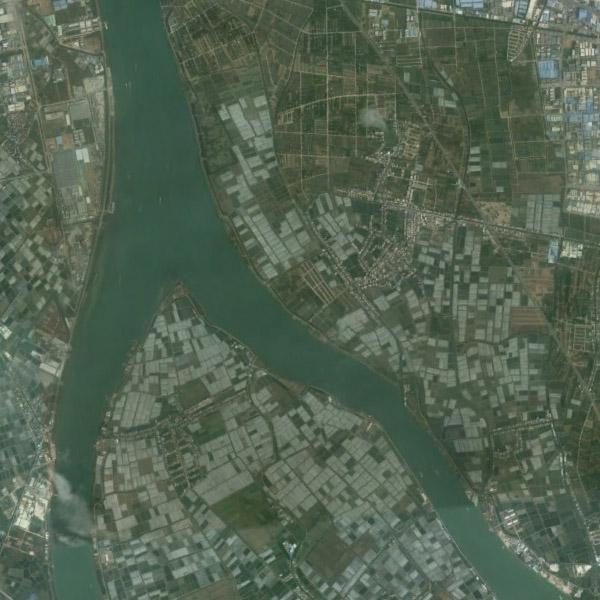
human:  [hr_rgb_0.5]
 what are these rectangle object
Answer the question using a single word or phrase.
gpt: farmland